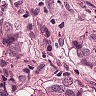
Metastatic tissue present: yes